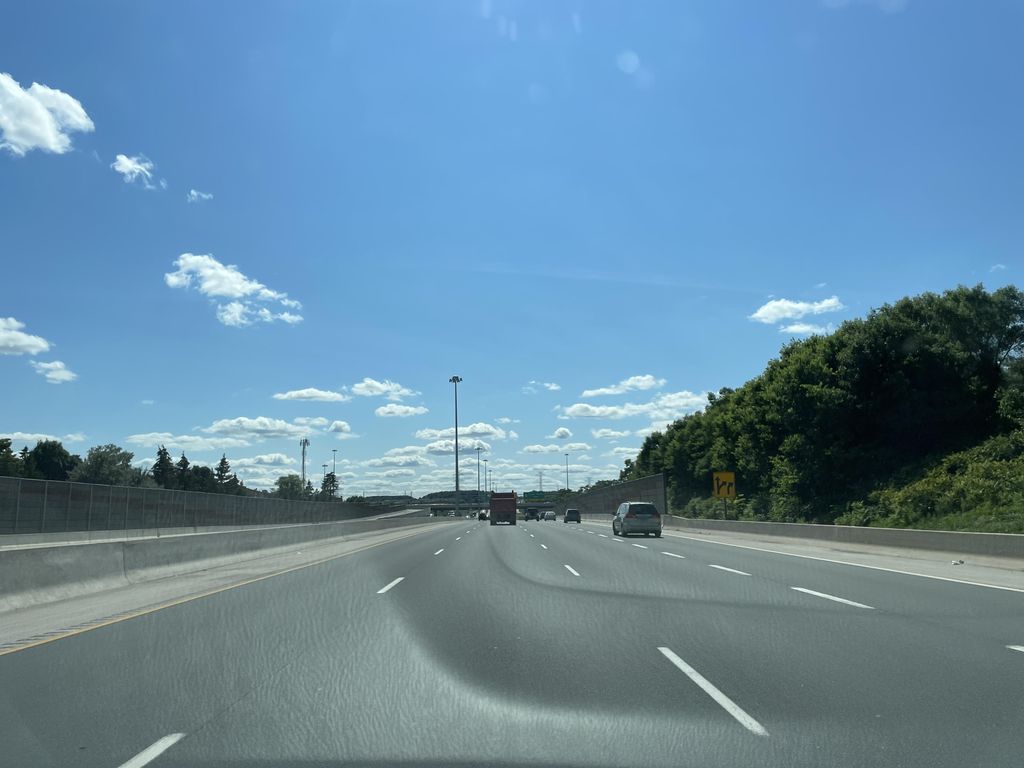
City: kitchener-waterloo